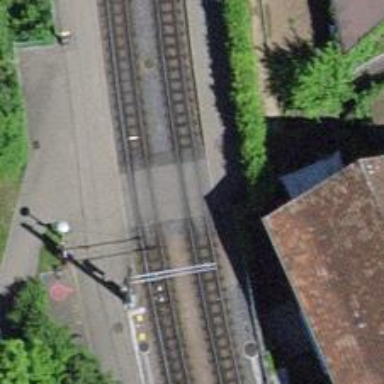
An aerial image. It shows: Uncontrolled railway crossing.